Question: I am developing an ASP.Net MVC 3 Web application using Entity Framework 4.1. I am having trouble displaying a CheckBoxList. Let me explain.
I have two ViewModel's
'''
public class ViewModelShiftSubSpecialties
{
public IEnumerable<ViewModelCheckBox> SpecialtyList { get; set; }
}
public class ViewModelCheckBox
{
public string Id { get; set; }
public string Name { get; set; }
public bool Checked { get; set; }
public string Specialty { get; set; }
}
'''
In my Controller, I populate my ViewModels
'''
IList<RelationshipGradeSub> gradeSubSpecialties = GetSubSpecialtiesForGrade(firstShiftGrade.gradeID);
ViewModelShiftSubSpecialties viewModel = new ViewModelShiftSubSpecialties();
var checkBoxList = new List<ViewModelCheckBox>();
foreach (var item in gradeSubSpecialties)
{
ViewModelCheckBox chkBox = new ViewModelCheckBox { Id = item.subID.ToString(), Name = item.ListSubSpecialty.description, Checked = false, Specialty=item.ListSubSpecialty.ListItemParent.description };
checkBoxList.Add(chkBox);
}
viewModel.SpecialtyList = checkBoxList;
return View(viewModel);
'''
I also have a partial view which is used as an EditorTemplate to display my checkboxes
'''
@Html.HiddenFor(x => x.Id)
@Html.CheckBoxFor(x => x.Checked)
@Html.LabelFor(x => x.Name, Model.Name)<br />
'''
Then in my View I try to filter through Model.Specialty and categorise the items into three checkboxlists based on their Specialty, ie:
'''
@foreach (var sub in Model.SpecialtyList)
{
if (sub.Specialty.Equals("Medicine"))
{
@Html.EditorFor(m => m.SpecialtyList)
}
else if (sub.Specialty.Equals("Surgery"))
{
@Html.EditorFor(m => m.SpecialtyList)
}
else if (sub.Specialty.Equals("Pathology"))
{
@Html.EditorFor(m => m.SpecialtyList)
}
}
'''
But this doesn't seem to be working at all, what this gives me is nothing in the 1st or 2nd checkboxlist, and then all list items in the 3rd checkboxlist. Basically what I am trying to achieve is something like this

Could someone please give me some pointers to get this working?
Thanks.
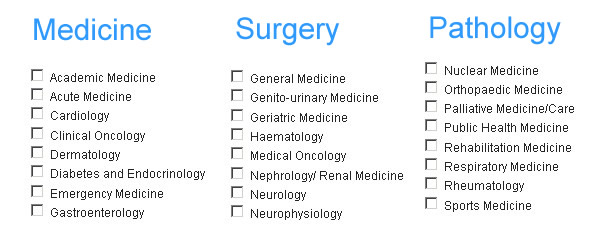
Answer: I guess your EditorTemplate for displaying a checkbox is for type 'ViewModelCheckBox':
'''
@Html.HiddenFor(x => x.Id)
@Html.CheckBoxFor(x => x.Checked)
@Html.LabelFor(x => x.Name, Model.Name)<br />
'''
In that case, you're sending in 'List<ViewModelCheckBox>' when using '@Html.EditorFor(m => m.SpecialtyList)', but what you should send in is ViewModelCheckBox:
'''
@Html.EditorFor(m => sub)
'''
I hope I understood you correctly.